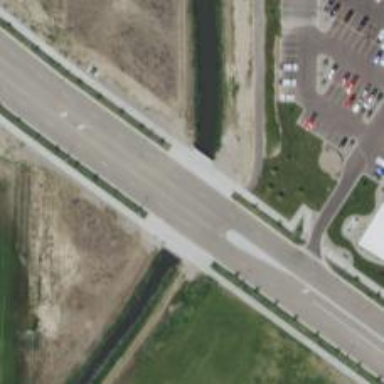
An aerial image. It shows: Culvert underpass for canal.